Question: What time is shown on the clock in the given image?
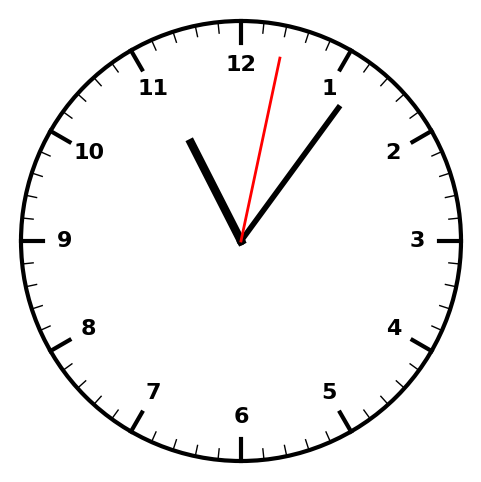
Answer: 11:06:02